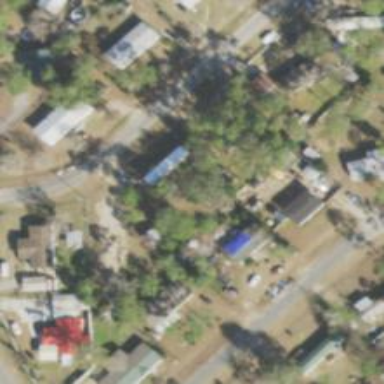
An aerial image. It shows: Residential area designated as trailer park.